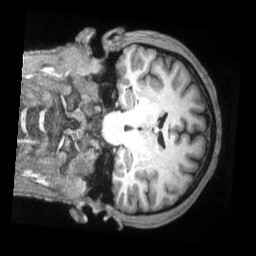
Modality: T1w
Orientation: coronal
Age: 34
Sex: male